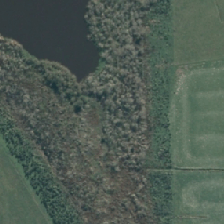
Land cover: herbaceous_freshwater_vege